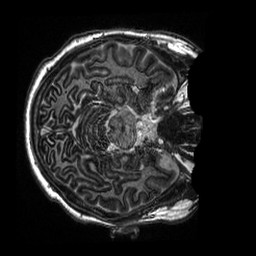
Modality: T1w
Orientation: axial
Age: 27
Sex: male
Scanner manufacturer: siemens
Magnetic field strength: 3 T
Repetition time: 5 s
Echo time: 0.00298 s